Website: slack
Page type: payment
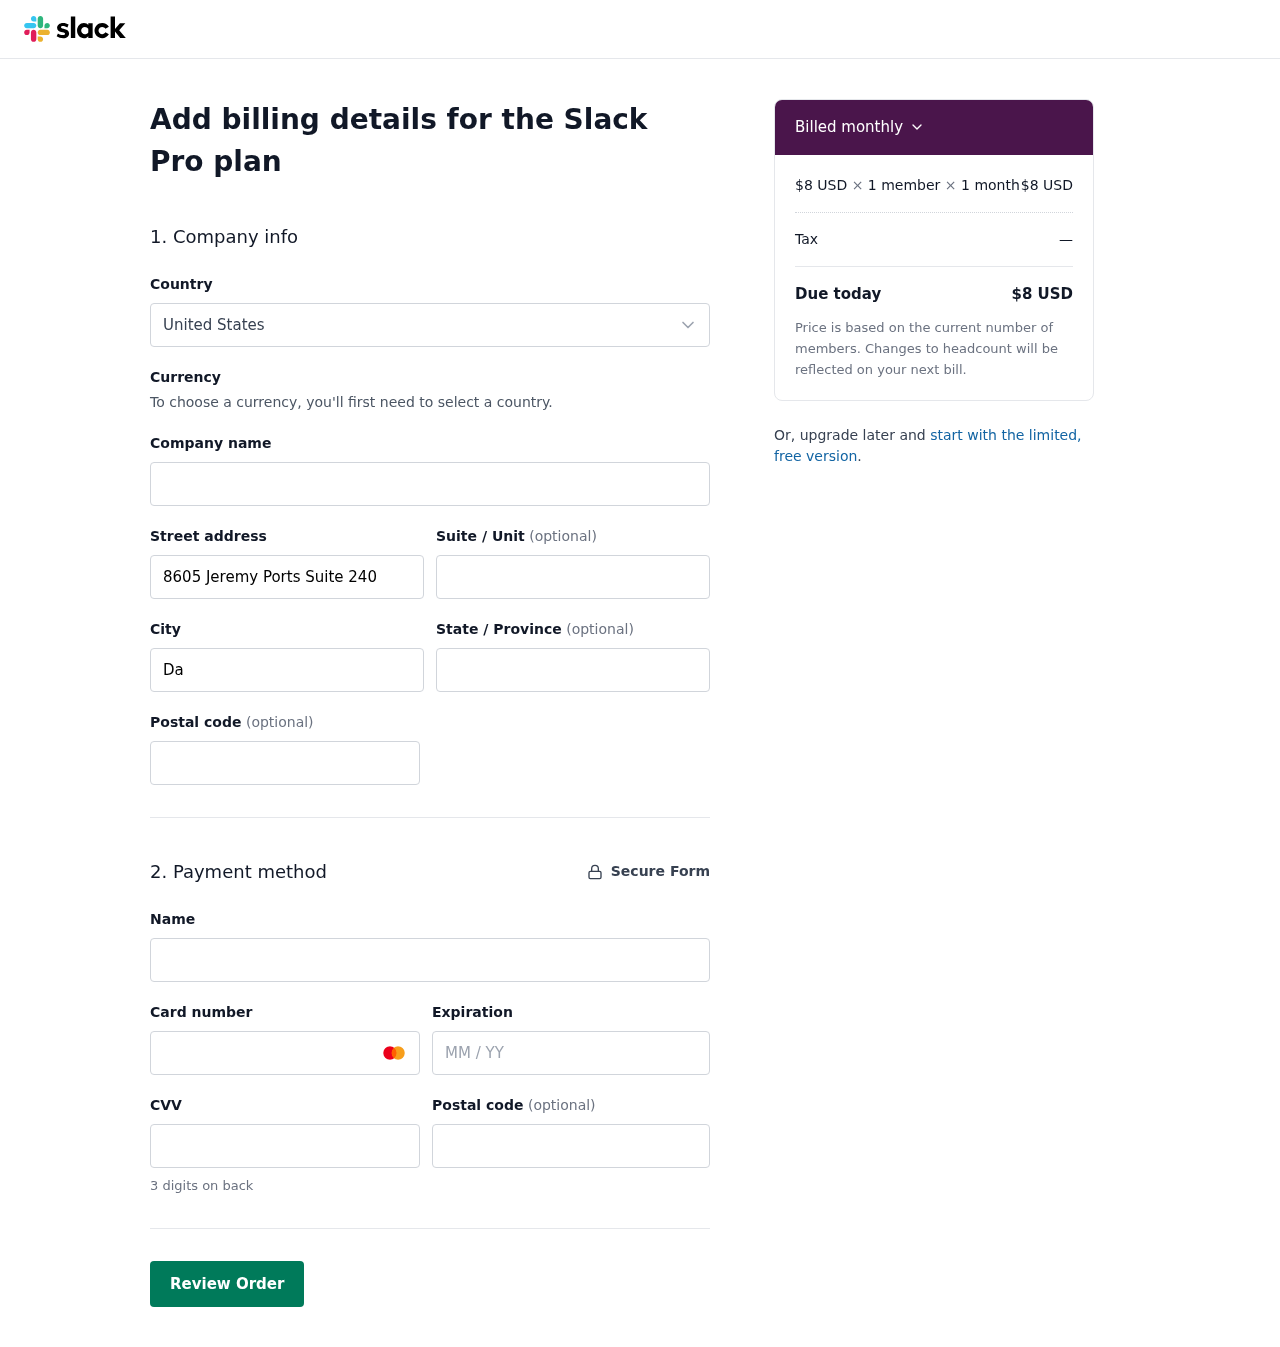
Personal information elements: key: PII_COUNTRY
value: United States
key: PII_STREET
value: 8605 Jeremy Ports Suite 240
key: PII_CITY
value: Davisbury
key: PII_STATE
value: South Carolina
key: PII_POSTCODE
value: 27371
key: PII_FULLNAME
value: Shannon Moody
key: PII_CARD_NUMBER
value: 2255 7145 2961 7601
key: PII_CARD_EXPIRY
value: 11/28
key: PII_CARD_CVV
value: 737
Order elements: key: ORDER_PRICE_PER_MEMBER
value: $8 USD
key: ORDER_NUM_MEMBERS
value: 1 member
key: ORDER_NUM_MONTHS
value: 1 month
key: ORDER_SUBTOTAL
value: $8 USD
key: ORDER_TAX
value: —
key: ORDER_TOTAL
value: $8 USD